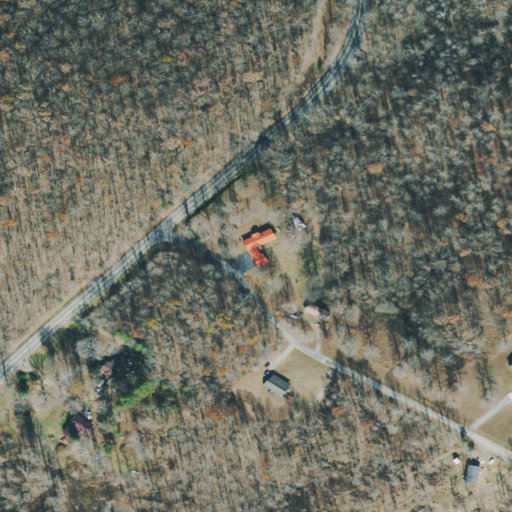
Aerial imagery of gap in Tennessee named Deep Gut containing deciduous forest, open development, mixed forest, low intensity development, pasture, and medium intensity development